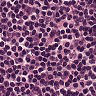
Metastatic tissue present: no